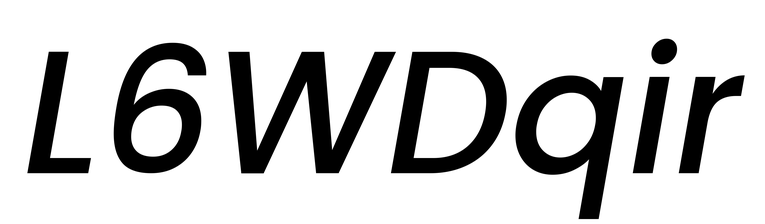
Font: Poppins-MediumItalic